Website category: jobs
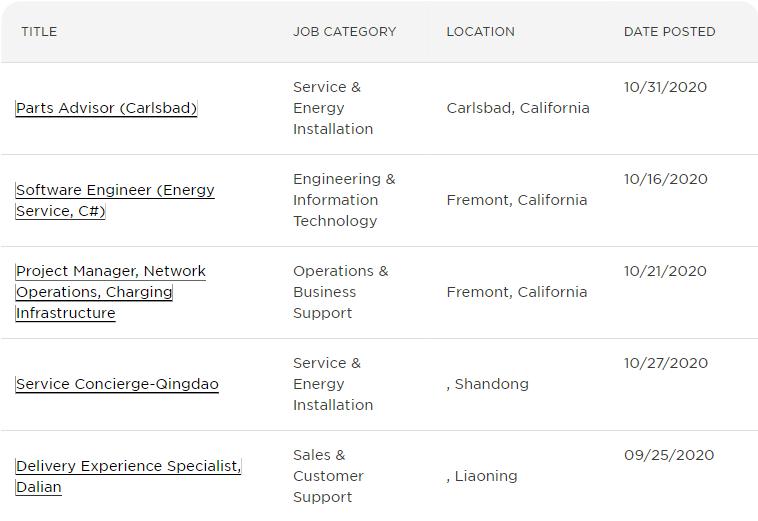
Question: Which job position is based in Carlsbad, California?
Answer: Parts Advisor (Carlsbad)

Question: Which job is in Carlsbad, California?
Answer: Parts Advisor (Carlsbad)

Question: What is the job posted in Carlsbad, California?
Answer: Parts Advisor (Carlsbad)

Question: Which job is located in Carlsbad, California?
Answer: Parts Advisor (Carlsbad)

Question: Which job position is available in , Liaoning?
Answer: Delivery Experience Specialist, Dalian

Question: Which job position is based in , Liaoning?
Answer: Delivery Experience Specialist, Dalian

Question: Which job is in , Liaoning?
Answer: Delivery Experience Specialist, Dalian

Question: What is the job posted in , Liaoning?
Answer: Delivery Experience Specialist, Dalian

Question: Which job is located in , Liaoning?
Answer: Delivery Experience Specialist, Dalian

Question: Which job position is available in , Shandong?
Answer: Service Concierge-Qingdao

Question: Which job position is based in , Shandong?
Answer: Service Concierge-Qingdao

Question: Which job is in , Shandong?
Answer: Service Concierge-Qingdao

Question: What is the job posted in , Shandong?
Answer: Service Concierge-Qingdao

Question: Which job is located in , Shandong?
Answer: Service Concierge-Qingdao